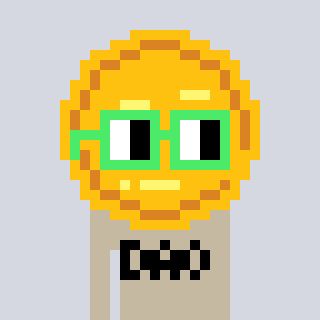
a pixel art character with square light green glasses, a medal-shaped head and a bege-colored body on a cool background